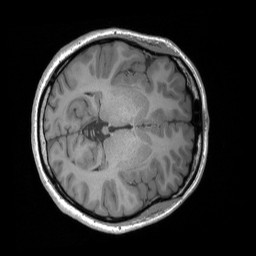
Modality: T1w
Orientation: axial
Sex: female
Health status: ill
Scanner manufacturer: siemens
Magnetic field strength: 3 T
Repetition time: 1.66 s
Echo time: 0.00254 s